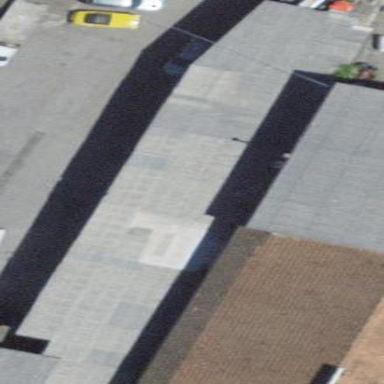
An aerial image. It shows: Industrial building.